Field crop: maize
Growth stage: 1
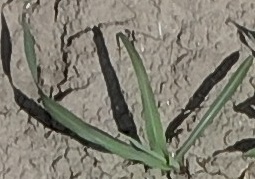
Species: sorghum